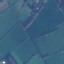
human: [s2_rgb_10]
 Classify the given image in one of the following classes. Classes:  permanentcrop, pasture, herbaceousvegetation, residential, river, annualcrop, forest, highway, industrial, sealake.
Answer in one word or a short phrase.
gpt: Pasture